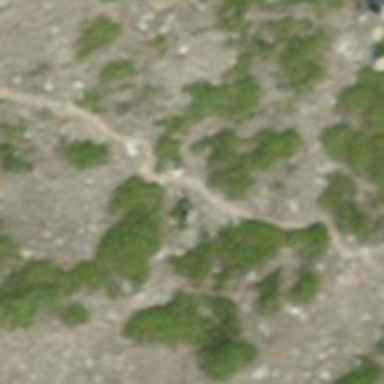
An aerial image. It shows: Path.